Question: I have a XML data which I am converting in to JSON data using XSLT. In that XML i have one of the tag as shown below.
'<title>[TLK-23805] config.manage.property default will not work </title>'
I want to chop off '[TLK-23805]'. The title tag will always be in the format shown above just the value inside it changes as data is dynamic. How should I do this using XSLT? I really need some idea how to do this as I searched a bit but couldn't find a suitable solution. Here is my XSLT script
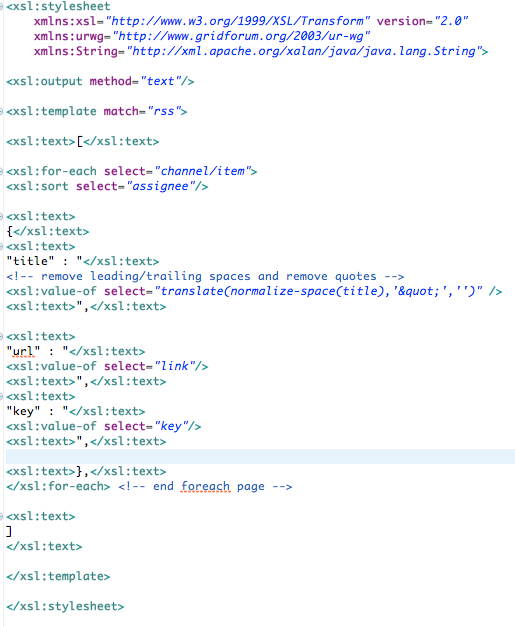
Answer: You would need to be more precise about what you want to trim. I'm sure it is not '[TLK-23805]' all the time. Assuming you want to trim up to the ending ']',
'''
fn:substring-after
'''
should be sufficient. For more details, see Chapter 7 in the <URL>